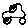
Label: car